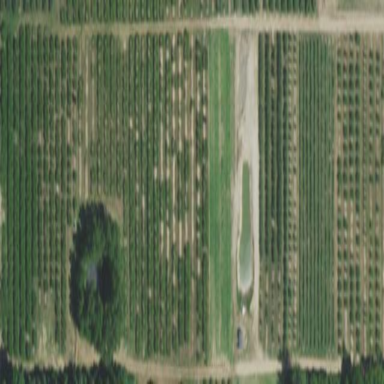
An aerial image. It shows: Orchard.